Question: I would like the first cell in my UICollectionView to always exist and become a button. I know how to check for the button when tapped (just be checking the indexPath.row == 0).
So how do I actually add the first cell as a one-time static object? Similar to how the Pages iOS app works?
I know one way, where you could just adjust the content/hide etc on a normal cell if index is 0 - however there must be a better way

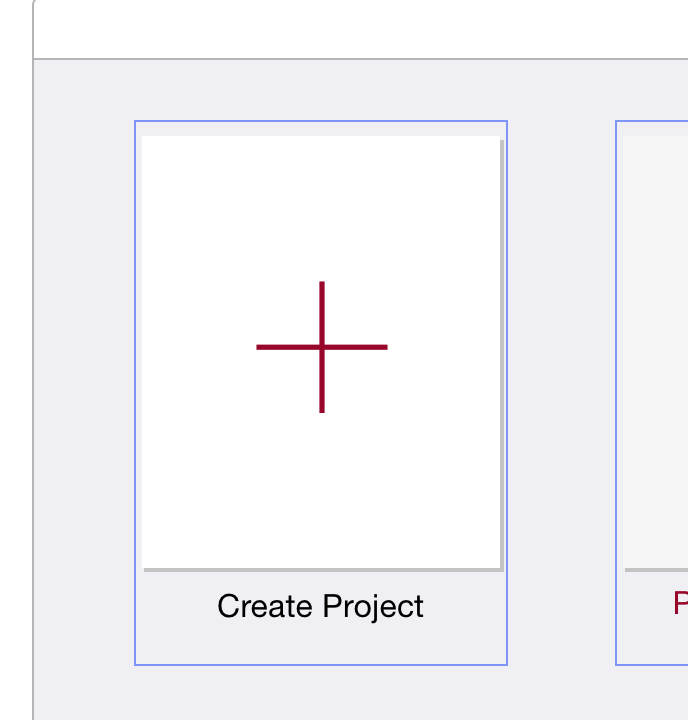
Answer: Set up two prototype cells: one for just the first cell (with a reuseIdentifier such as 'FirstCell') and one for the rest of the cells (with a reuse identifier such as 'MainCells'). Then in 'cellForItemAtIndexPath' choose the reuseIdentifier based upon the 'indexPath.item':
'''
func collectionView(collectionView: UICollectionView!, cellForItemAtIndexPath indexPath: NSIndexPath!) -> UICollectionViewCell! {
var reuseIdentifier = (indexPath.item == 0) ? "FirstCell" : "MainCells"
let cell = collectionView.dequeueReusableCellWithReuseIdentifier(reuseIdentifier, forIndexPath: indexPath) as UICollectionViewCell
// Configure the cell
return cell
}
'''
: (moved from comment)
Note that to keep from just replacing your first cell, you have to increase your count in 'numberOfItemsInSection' by 1 to account for the extra cell, and then subtract 1 from 'indexPath.item' when you are populating your main cells.